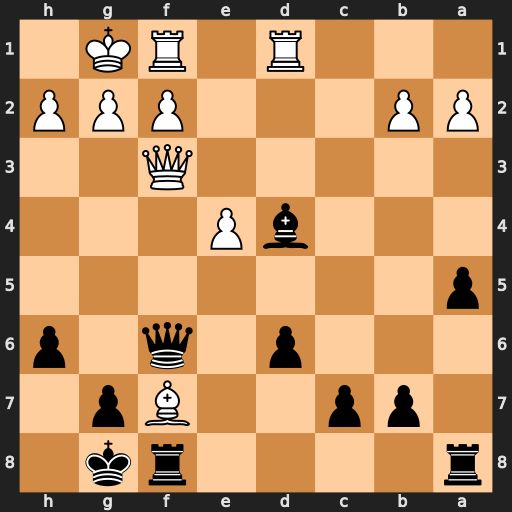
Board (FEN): r4rk1/1pp2Bp1/3p1q1p/p7/3bP3/5Q2/PP3PPP/3R1RK1
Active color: b
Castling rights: -
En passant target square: -
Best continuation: Rxf7 Qxf6 Bxf6